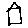
Label: house